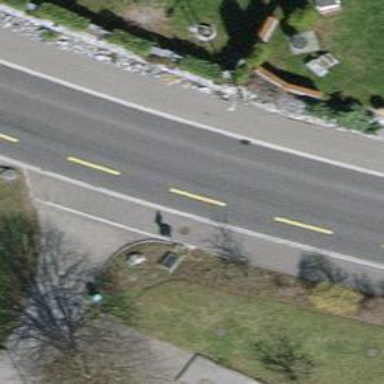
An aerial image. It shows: Cycleway with grade1 asphalt surface.